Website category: university
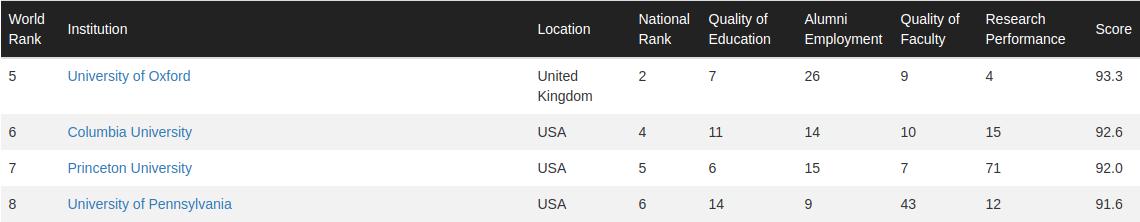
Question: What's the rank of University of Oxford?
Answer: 5

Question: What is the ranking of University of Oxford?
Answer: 5

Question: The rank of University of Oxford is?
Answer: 5

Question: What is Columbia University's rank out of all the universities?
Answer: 6

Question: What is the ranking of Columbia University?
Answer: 6

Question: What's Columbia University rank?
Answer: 6

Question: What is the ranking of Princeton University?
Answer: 7

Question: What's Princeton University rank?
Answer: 7

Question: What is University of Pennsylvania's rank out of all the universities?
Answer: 8

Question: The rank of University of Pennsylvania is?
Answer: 8

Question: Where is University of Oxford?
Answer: United Kingdom

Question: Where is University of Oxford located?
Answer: United Kingdom

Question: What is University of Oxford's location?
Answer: United Kingdom

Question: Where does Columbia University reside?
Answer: USA

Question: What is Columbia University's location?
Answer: USA

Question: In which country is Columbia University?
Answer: USA

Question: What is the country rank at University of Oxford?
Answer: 2

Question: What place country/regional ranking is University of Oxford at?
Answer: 2

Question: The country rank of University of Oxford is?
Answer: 2

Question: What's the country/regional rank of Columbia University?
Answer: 4

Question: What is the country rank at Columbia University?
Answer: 4

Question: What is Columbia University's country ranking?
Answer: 4

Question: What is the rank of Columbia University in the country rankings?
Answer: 4

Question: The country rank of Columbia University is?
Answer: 4

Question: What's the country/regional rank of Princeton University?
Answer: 5

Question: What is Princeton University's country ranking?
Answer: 5

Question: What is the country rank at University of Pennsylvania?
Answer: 6

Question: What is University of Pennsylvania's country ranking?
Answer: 6

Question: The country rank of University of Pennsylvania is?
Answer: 6

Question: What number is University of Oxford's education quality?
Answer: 7

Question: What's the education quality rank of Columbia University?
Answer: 11

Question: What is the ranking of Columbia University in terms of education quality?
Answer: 11

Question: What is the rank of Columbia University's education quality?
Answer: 11

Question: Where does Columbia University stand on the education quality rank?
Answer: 11

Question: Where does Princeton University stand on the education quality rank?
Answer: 6

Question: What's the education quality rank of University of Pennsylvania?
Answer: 14

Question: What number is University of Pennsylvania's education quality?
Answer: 14

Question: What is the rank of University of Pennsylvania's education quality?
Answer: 14

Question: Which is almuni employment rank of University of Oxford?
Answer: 26

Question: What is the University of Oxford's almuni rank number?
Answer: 26

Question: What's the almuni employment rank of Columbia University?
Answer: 14

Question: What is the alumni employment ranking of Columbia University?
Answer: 14

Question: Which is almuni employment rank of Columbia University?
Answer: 14

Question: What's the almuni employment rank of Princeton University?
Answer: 15

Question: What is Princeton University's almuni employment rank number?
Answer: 15

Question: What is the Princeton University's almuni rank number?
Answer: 15

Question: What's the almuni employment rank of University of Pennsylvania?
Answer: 9

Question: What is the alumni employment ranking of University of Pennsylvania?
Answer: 9

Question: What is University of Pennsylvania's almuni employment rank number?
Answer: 9

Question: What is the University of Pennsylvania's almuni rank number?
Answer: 9

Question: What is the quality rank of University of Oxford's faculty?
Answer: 9

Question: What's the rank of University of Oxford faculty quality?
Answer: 9

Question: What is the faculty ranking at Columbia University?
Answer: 10

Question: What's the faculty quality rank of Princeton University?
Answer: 7

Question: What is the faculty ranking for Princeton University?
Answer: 7

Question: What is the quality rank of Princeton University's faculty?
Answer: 7

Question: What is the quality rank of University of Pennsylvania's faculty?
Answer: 43

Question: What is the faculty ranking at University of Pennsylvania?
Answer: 43

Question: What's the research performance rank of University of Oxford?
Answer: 4

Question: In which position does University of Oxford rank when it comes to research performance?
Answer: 4

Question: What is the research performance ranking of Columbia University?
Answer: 15

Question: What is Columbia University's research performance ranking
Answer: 15

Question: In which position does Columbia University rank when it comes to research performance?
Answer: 15

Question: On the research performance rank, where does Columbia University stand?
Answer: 15